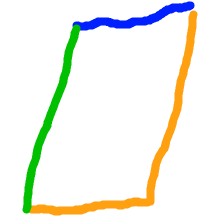
Shape: parallelogram